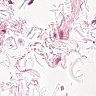
Metastatic tissue present: no